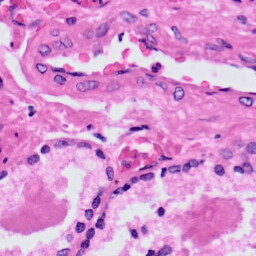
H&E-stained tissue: Prostate